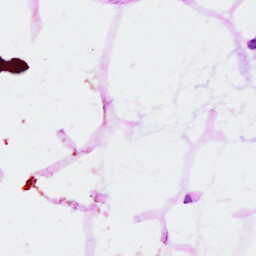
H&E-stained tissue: Breast